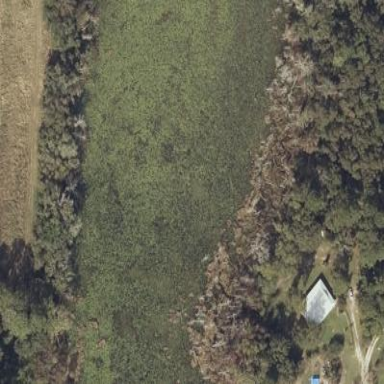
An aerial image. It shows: Marshy wetland area.